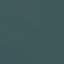
Land use / land cover class: SeaLake